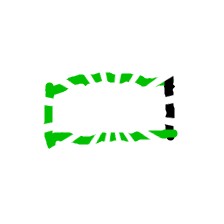
Shape: rectangle